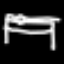
Label: bed